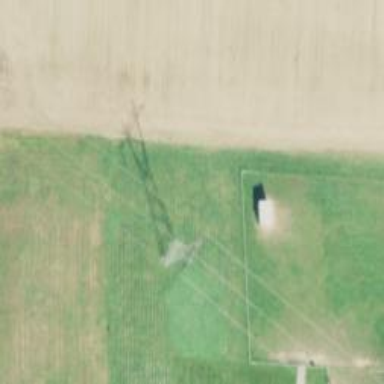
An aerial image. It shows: Lattice structure tower.